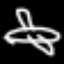
Label: airplane